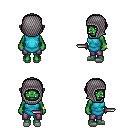
a pixel art fantasy rpg character, female body template, orc, green skin, teal tunic, magenta pants, gray plain hairstyle, chain hood, bracelets, white slippers, dagger, four views (front, back, left, right), 2x2 character sprite sheet, small pixel art, hard edges, no anti-aliasing